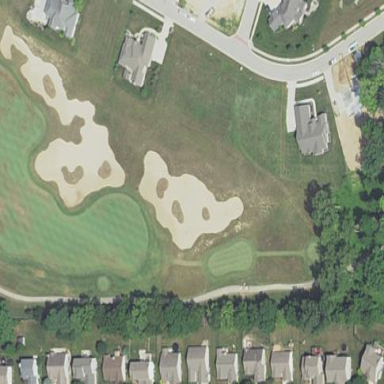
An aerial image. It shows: Golf bunker filled with sandy terrain.